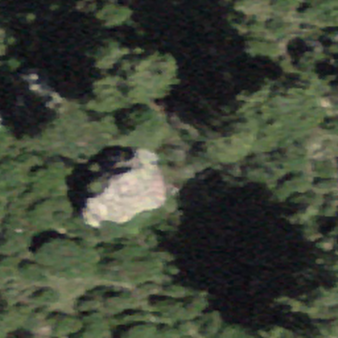
Label: bouldering_area